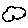
Label: cloud